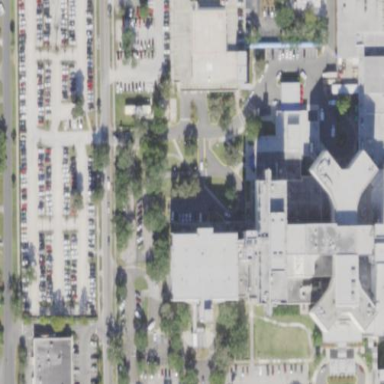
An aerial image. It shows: Hospital building.